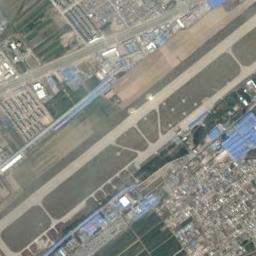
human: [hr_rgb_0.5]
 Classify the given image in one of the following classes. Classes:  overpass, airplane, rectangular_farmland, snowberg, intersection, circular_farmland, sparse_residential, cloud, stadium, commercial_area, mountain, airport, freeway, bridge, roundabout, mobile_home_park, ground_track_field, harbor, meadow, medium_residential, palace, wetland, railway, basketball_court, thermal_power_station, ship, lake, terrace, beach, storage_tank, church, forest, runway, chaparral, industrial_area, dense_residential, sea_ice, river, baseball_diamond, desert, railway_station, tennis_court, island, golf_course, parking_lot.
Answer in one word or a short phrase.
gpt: airport